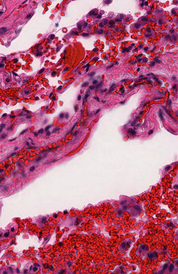
Tumor epithelial tissue: no
Tumor-associated stroma tissue: yes
Normal tissue: no